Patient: sex M, age 67
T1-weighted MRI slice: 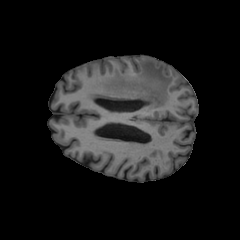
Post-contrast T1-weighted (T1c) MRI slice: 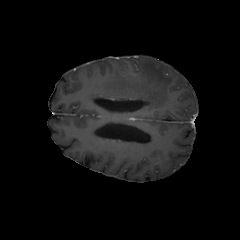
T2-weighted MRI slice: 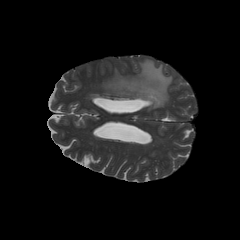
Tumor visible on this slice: yes
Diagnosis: Glioblastoma, IDH-wildtype
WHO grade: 4